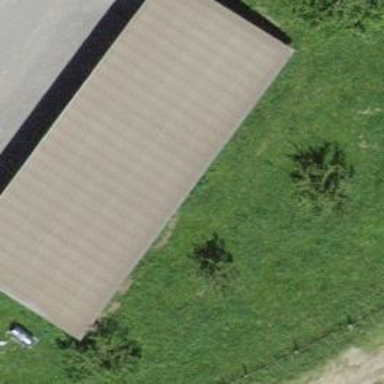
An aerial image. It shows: Garage.